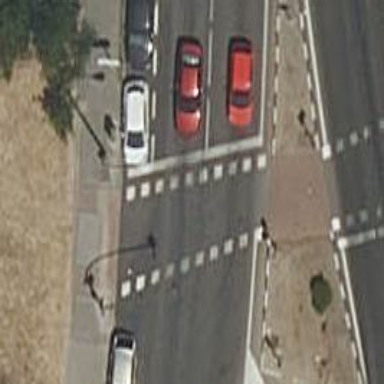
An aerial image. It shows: Road with traffic signals.